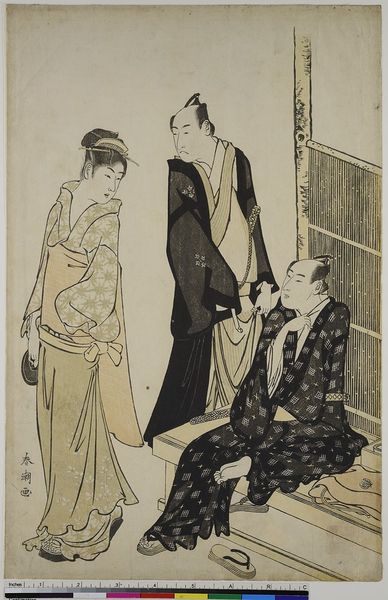
Titel: Die Schauspieler Onoe Matsusuke I und Ichikawa Omezo I in einem Teehaus
Künstler: Katsukawa Shunch&#x14D;
Standort: Hamburg
Institution: Museum für Kunst und Gewerbe Hamburg
Schlagwörter: mann, frau, holzschnitt, freizeit, druckgraphik, druckgrafik, tracht, zeit, schauspieler, farbholzschnitt, schauspielerin, kimono, volkstracht, edo, obi, reproduktionen, druckerzeugnisse